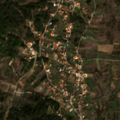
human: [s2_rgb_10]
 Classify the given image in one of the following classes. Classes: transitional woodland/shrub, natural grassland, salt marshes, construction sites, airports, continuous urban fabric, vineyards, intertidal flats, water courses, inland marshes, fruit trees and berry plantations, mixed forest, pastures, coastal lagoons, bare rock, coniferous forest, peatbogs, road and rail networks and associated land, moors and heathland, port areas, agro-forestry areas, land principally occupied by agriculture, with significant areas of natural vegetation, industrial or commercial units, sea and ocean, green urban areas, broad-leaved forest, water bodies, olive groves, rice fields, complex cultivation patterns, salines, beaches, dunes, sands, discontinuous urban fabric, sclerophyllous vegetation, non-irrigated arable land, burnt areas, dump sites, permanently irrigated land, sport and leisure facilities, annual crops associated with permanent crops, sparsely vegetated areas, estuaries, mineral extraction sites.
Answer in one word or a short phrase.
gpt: discontinuous urban fabric, vineyards, olive groves, annual crops associated with permanent crops, complex cultivation patterns, coniferous forest, transitional woodland/shrub